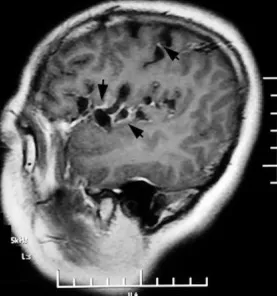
The sagittal image clearly shows grape-line cysts along the Sylvian fissure (B).
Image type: radiology (mri)